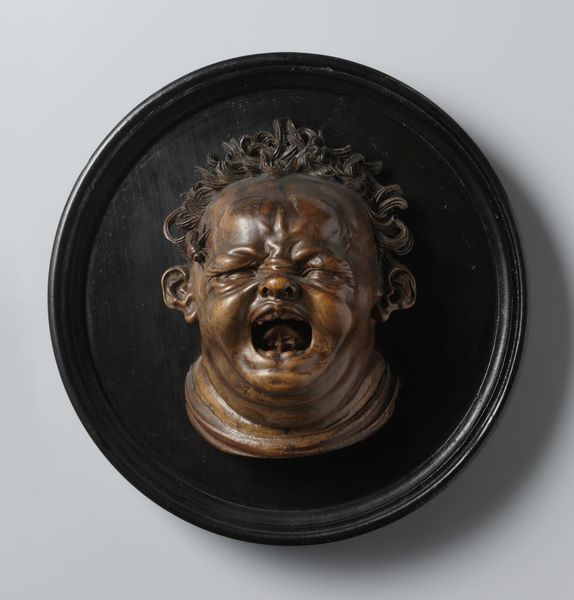
Titel: Buste van een brullend kind dat door een bij wordt gestoken
Künstler: Hendrik de (I) Keyser
Standort: Amsterdam
Institution: Rijksmuseum
Schlagwörter: blau, kopf, braun, holz, mund, nase, schmuck, schwarz, augen, gesicht, mensch, teller, hals, portrait, porträt, haare, kind, locken, ohren, relief, baby, plastik, foto, weinen, kunst, portret, zähne, schreien, zunge, schrei, totenmaske, rufen, aufen, zusammengekniffen, zerzaust, verzerrrt